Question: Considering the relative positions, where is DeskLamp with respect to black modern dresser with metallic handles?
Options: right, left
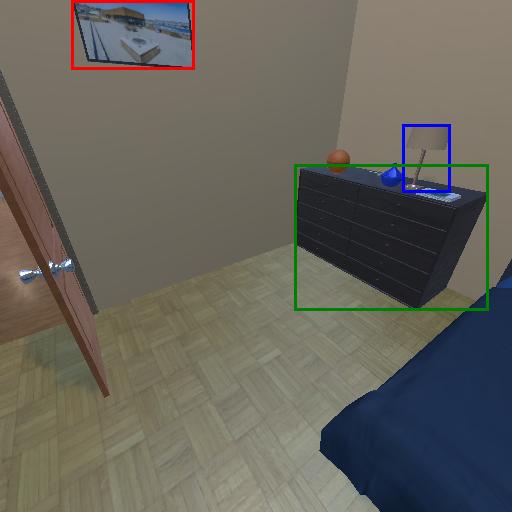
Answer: right